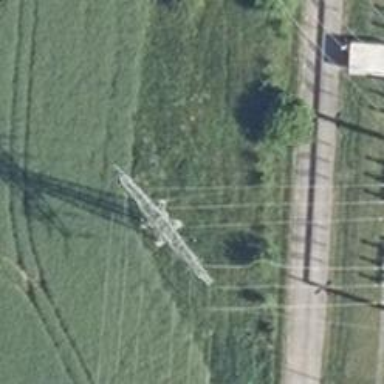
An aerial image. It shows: Three power lines with cables.